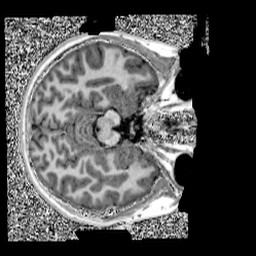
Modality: UNIT1
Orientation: axial
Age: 10
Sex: female
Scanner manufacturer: siemens
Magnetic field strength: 3 T
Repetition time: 4 s
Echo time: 0.00303 s